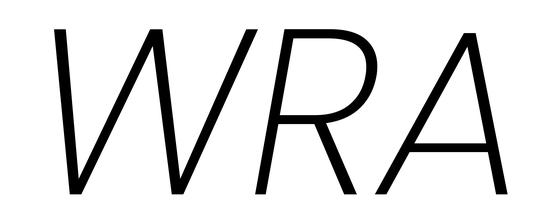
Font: Poppins-ExtraLightItalic